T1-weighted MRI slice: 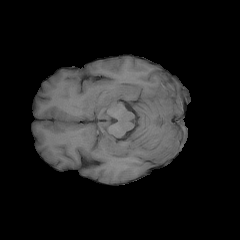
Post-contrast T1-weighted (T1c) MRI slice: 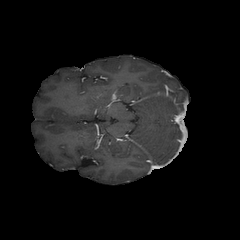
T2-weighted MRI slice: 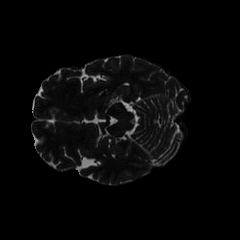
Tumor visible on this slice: no